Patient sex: F
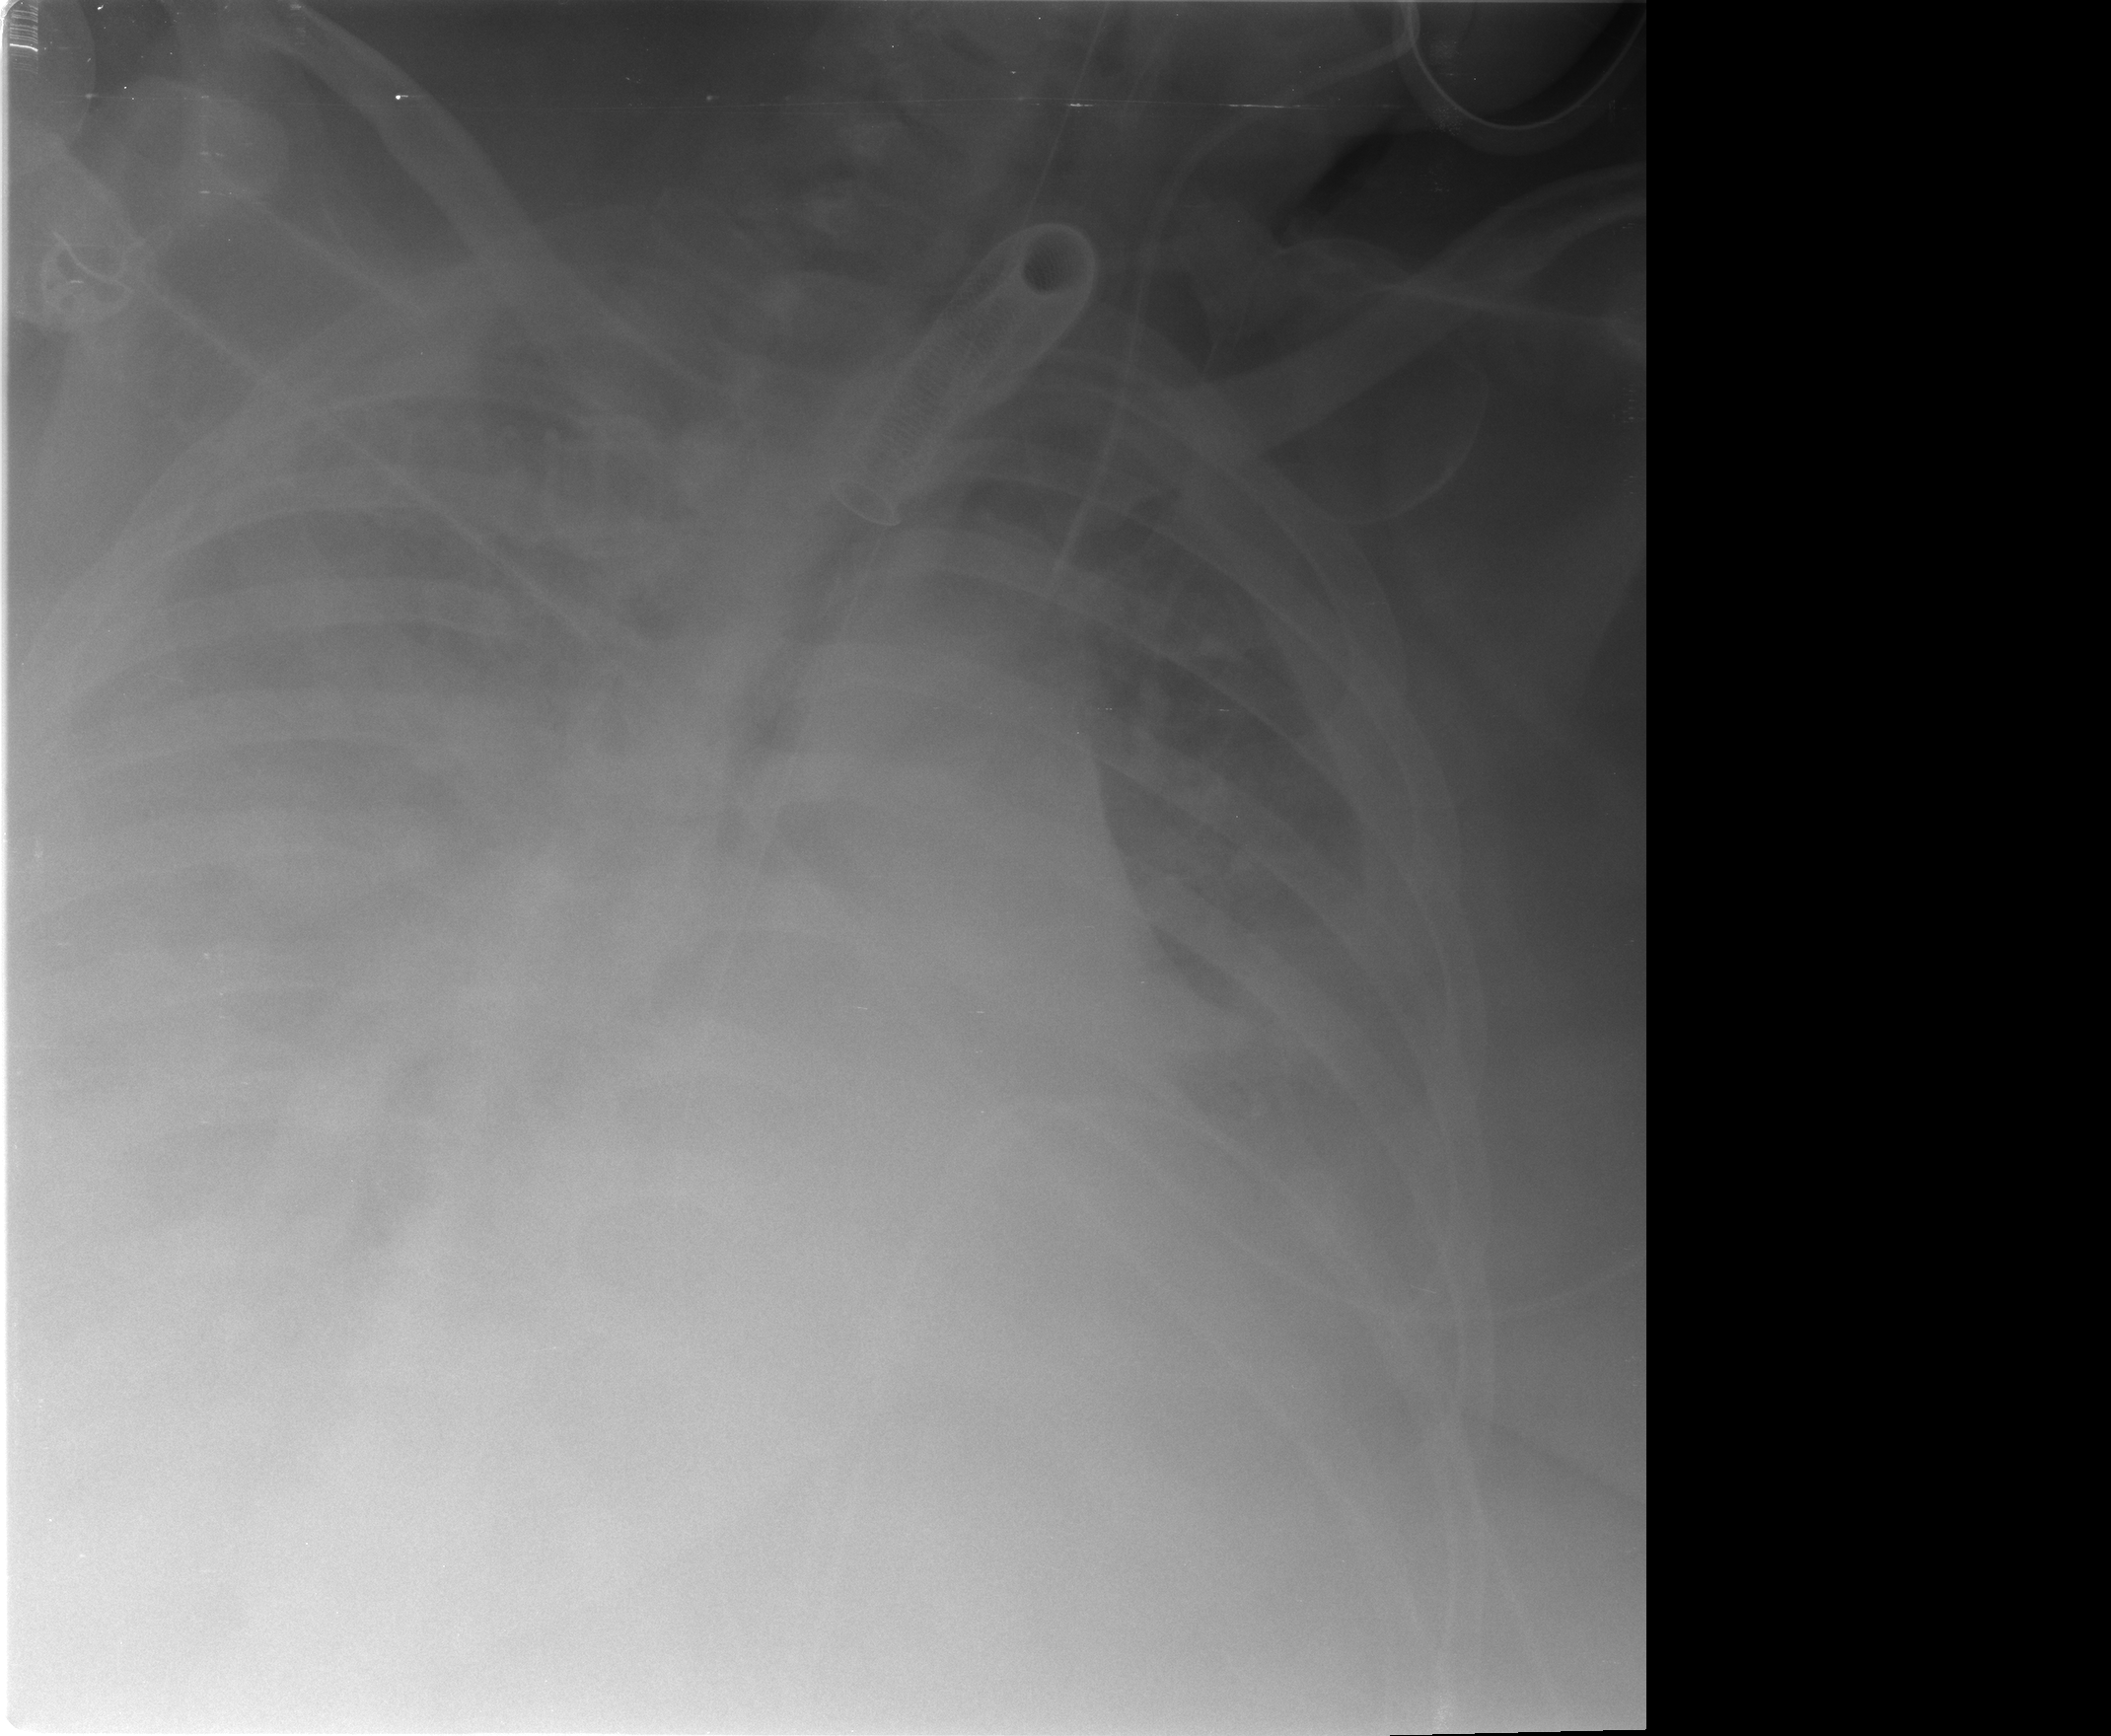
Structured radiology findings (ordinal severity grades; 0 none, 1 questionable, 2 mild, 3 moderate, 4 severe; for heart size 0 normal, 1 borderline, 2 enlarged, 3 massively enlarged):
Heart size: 2
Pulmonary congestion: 2
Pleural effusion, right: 3
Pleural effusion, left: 3
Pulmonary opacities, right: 3
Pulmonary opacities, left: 3
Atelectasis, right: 2
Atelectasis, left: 2